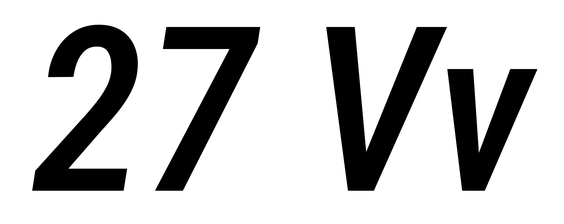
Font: Roboto-Italic_Condensed_Medium_Italic